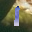
Label: 1